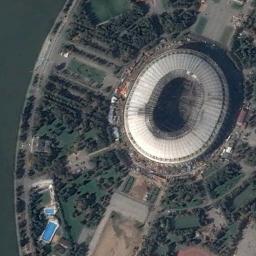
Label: stadium